Question: I am training a neural network and it stopped training due to the gradient stopping condition. From what I can see the gradient 8.14e is larger than minimum gradient 1e, so why did it stop? Is it because the gradient wasn't improving so there was little point continuing?
I am very new to neural networks (and using MATLAB's nntool) so any help/explanation would be much appreciated.

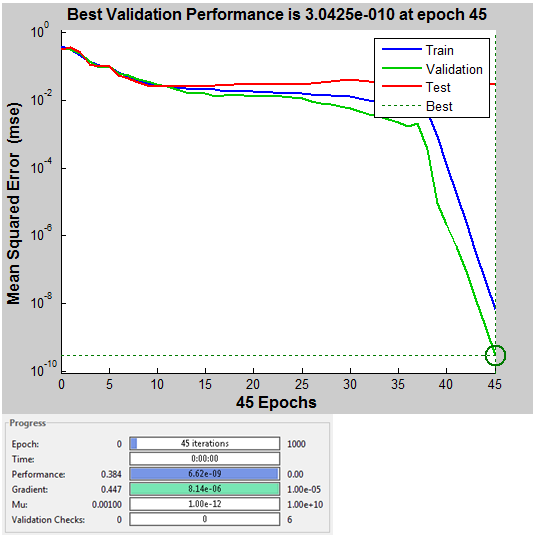
Answer: This is not a neural network problem, it is a problem of understanding floating point representations:
8.14e-06 = 8.14x10^-6 = 0.<PHONE> < 0.00001 = 1.0x10^-5 = 1e-05